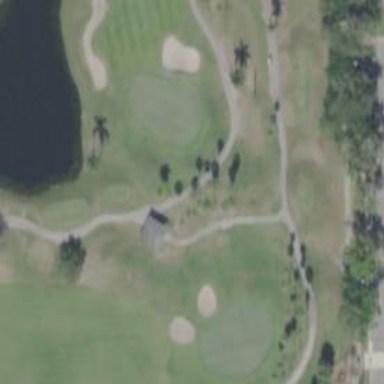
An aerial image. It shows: Path designated for golf carts.